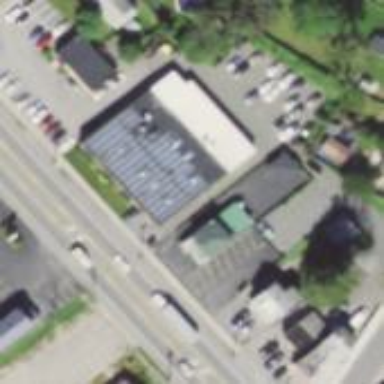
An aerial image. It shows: Retail building housing car repair shop.